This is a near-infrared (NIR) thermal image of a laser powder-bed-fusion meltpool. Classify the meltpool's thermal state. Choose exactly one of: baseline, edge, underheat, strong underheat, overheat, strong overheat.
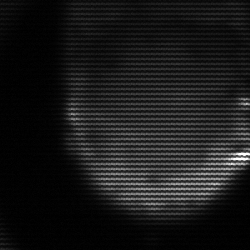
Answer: edge